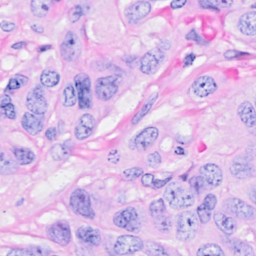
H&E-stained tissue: Breast